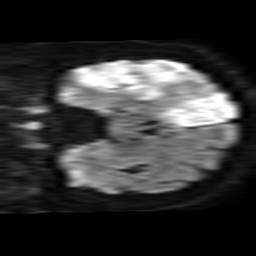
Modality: TRACE
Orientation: coronal
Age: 60
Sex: male
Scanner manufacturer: philips
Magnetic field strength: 1.5 T
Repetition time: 3.4 s
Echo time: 0.06922 s